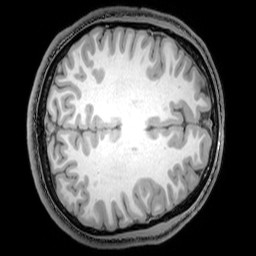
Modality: T1w
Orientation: axial
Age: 22
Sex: male
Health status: healthy
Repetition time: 0.081 s
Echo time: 0.037 s